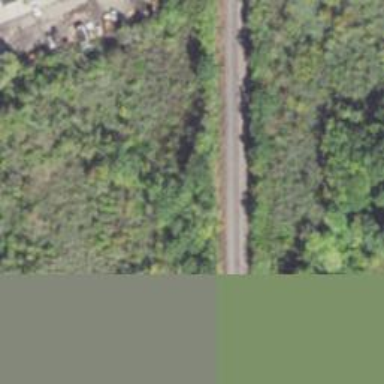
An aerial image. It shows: Railway track.